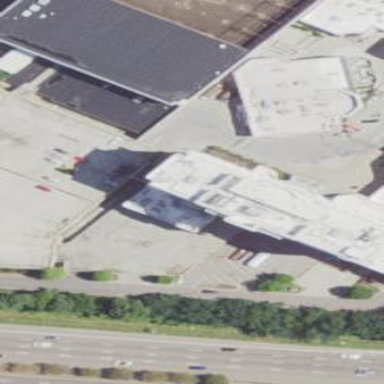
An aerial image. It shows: Part of building.